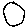
Label: circle